Chest X-ray:
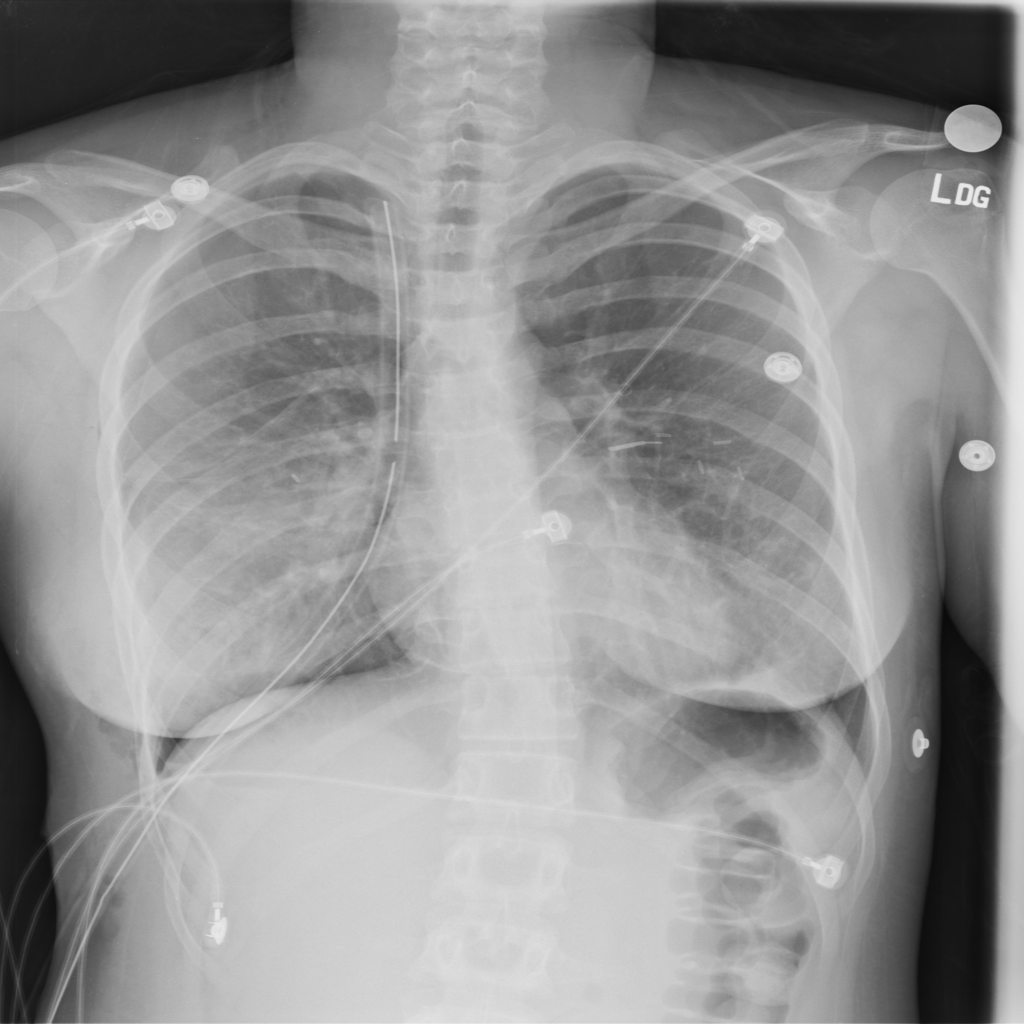
Findings: Pneumothorax, Consolidation
No abnormal finding: no